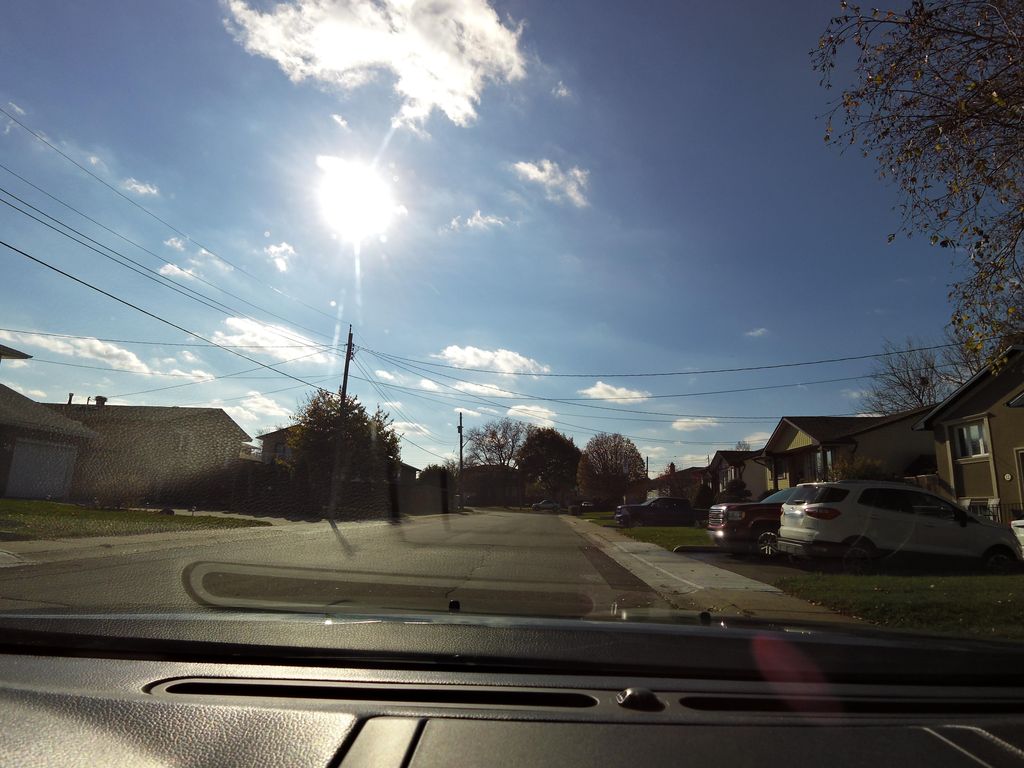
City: hamilton